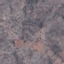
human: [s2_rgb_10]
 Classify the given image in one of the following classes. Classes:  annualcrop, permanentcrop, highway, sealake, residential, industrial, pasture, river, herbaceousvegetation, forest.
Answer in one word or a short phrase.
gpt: HerbaceousVegetation